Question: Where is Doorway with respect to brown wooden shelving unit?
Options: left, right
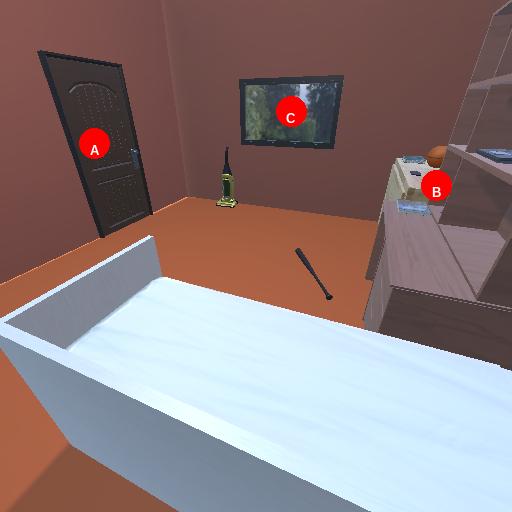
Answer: left